Question: I've searched all possible related keywords that I can think of, but the results are not really what I'm looking for, as most algorithm I found puts high concern on COLOR.
The idea of my application is to identify a image pair with highest similarity.
For example, my input is a, the image pool contains b,c,d,e.
The result would be something like b(90%), d(85%), e(80%), c(20%).
My question is what approach can be adopted for calculating such "image similarity"?
Or I must build my own code from zero?
>
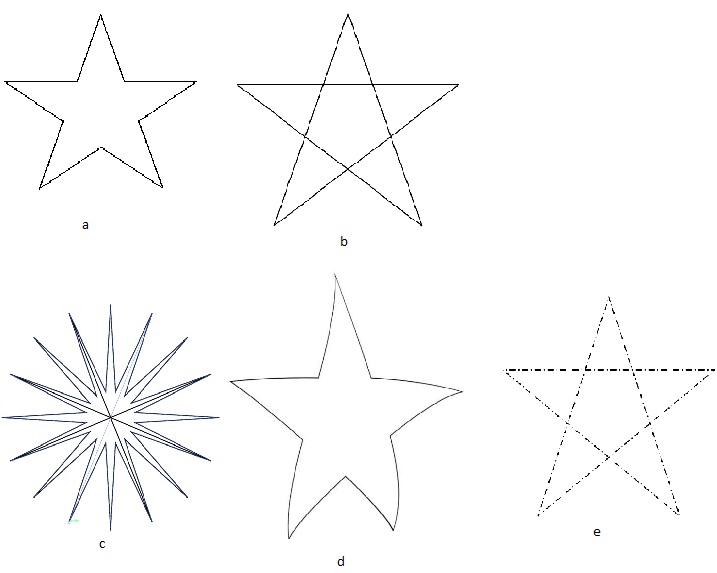
Answer: You could look at shape context <URL>